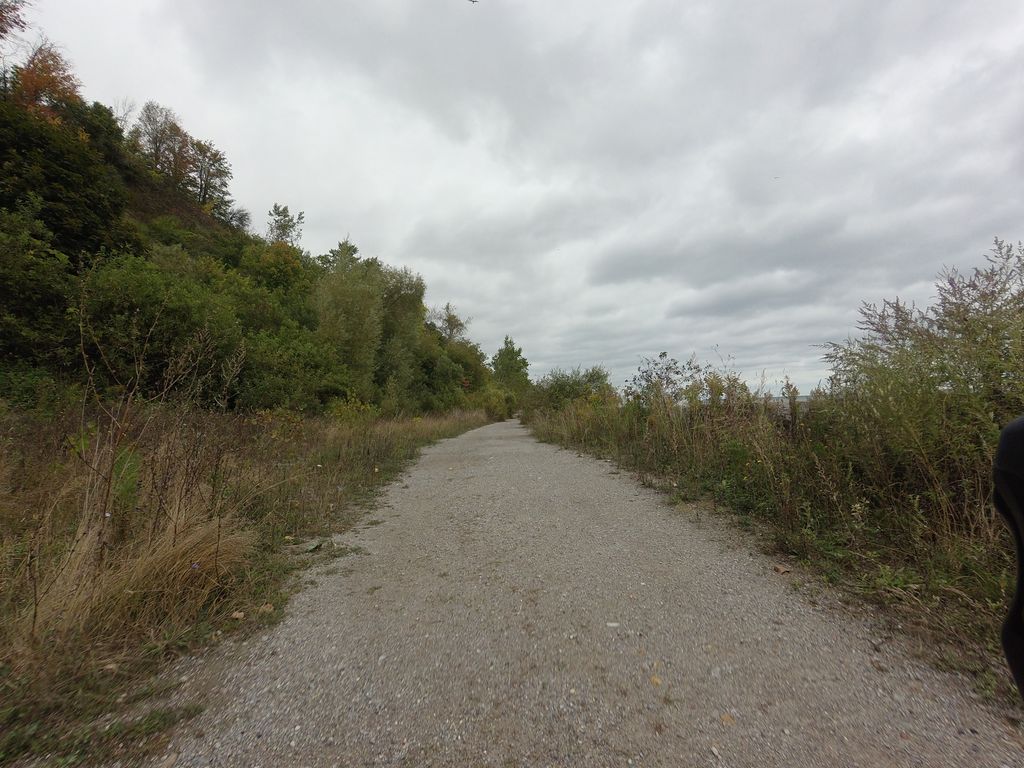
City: toronto